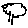
Label: tree